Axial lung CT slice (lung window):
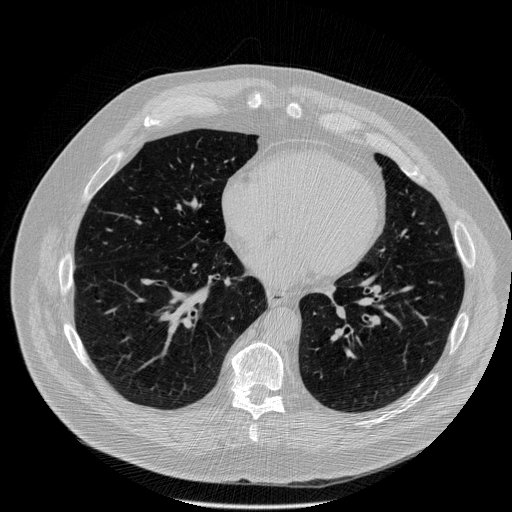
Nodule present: no